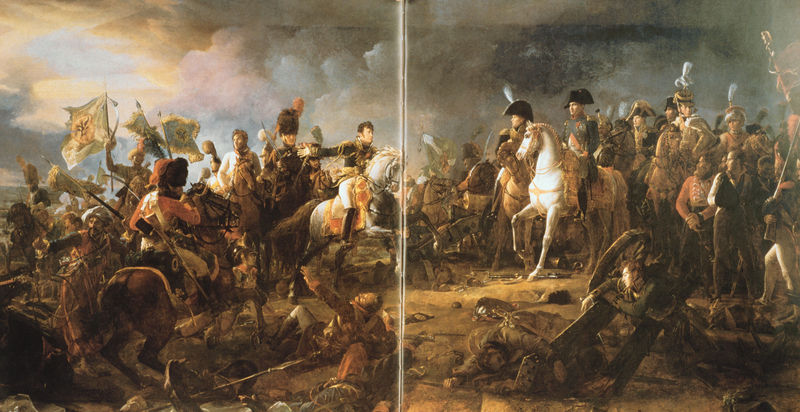
Titel: Bataille d'Austerlitz, Die Schlacht von Austerlitz
Künstler: François Gérard
Standort: Versailles
Institution: Galerie des Batailles
Schlagwörter: blau, feuer, gemälde, gewitter, hand, himmel, kampf, meer, schatten, wasser, wolken, menschen, see, braun, frankreich, hut, hüte, kopfbedeckungen, licht, männer, schwarz, weiss, rot, tiere, wolke, malerei, versammlung, mütze, mützen, historie, tod, tot, gesten, hände, öl, erde, feld, horizont, rauch, sonne, boden, land, gold, england, karren, pferd, pferde, reiter, federbusch, reiten, liegen, düster, fahnen, fahne, flagge, russland, nebel, breitformat, französisch, rad, romantik, dampf, franzosen, krieg, schlacht, sturm, historienbild, lanze, soldaten, zeigen, kanone, bayern, militär, revolution, schwert, säbel, uniform, uniformen, waffen, leichen, soldat, tote, verletzte, quer, napoleon, degen, offizier, stiefel, ritter, armee, heer, kämpfen, schimmel, sterbende, helme, sterben, gewehr, ross, gefangene, krieger, begegnung, historienmalerei, historiengemälde, feldherr, kanonen, opfer, speer, flaggen, federschmuck, gewehre, gefallene, russen, verwundete, helden, szenen, offiziere, schlachtfeld, waterloo, federhelm, gefecht, neue pinakothek, rauchwolken, toto, verletzter, soldate, schützen, alexander, bonaparte, feldherren, schlachtgetümmel, feldherrn, machete, farbintensiv, armme, krawall, macheten, hewitter, historiengemöälde